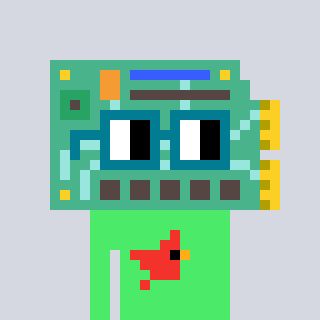
a pixel art character with square dark green glasses, a chipboard-shaped head and a teal-colored body on a cool background